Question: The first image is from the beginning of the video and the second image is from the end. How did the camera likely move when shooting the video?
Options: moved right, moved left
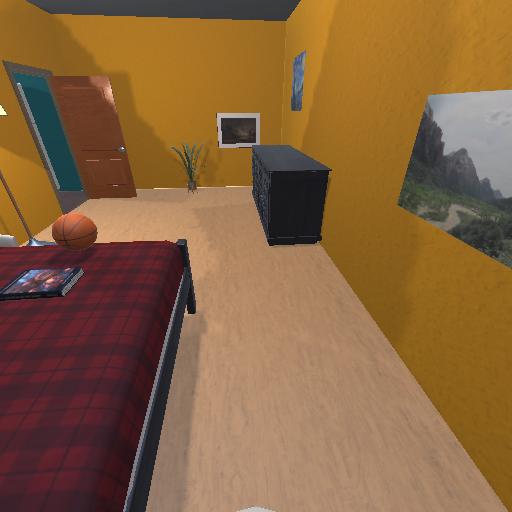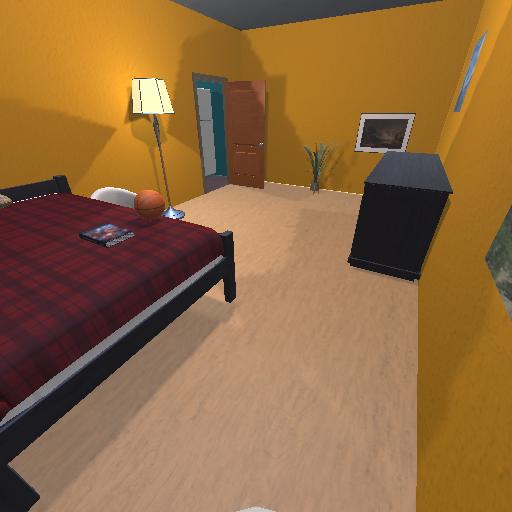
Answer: moved right